Aerial crown-view tile of a tropical tree (Barro Colorado Island, Panama), acquired 20240813:
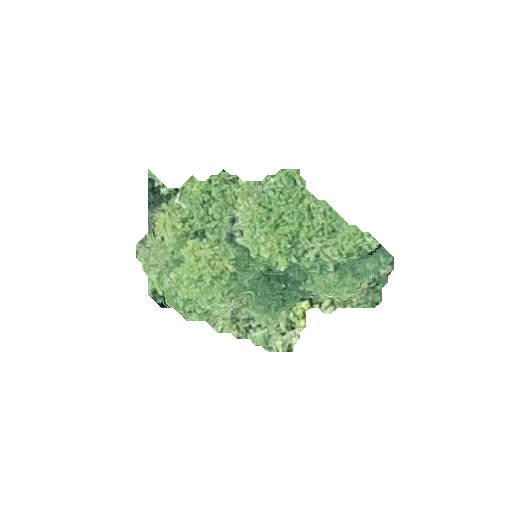
Species: Jacaranda copaia
GBIF accepted scientific name: Jacaranda copaia
Crown area: 47.839 m²